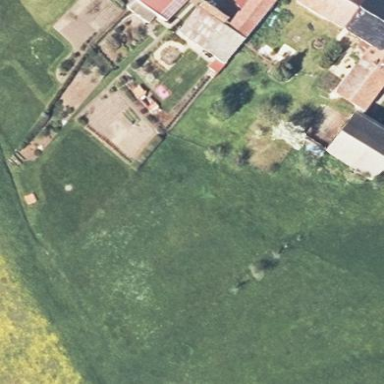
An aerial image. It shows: Garden that is leisure land.